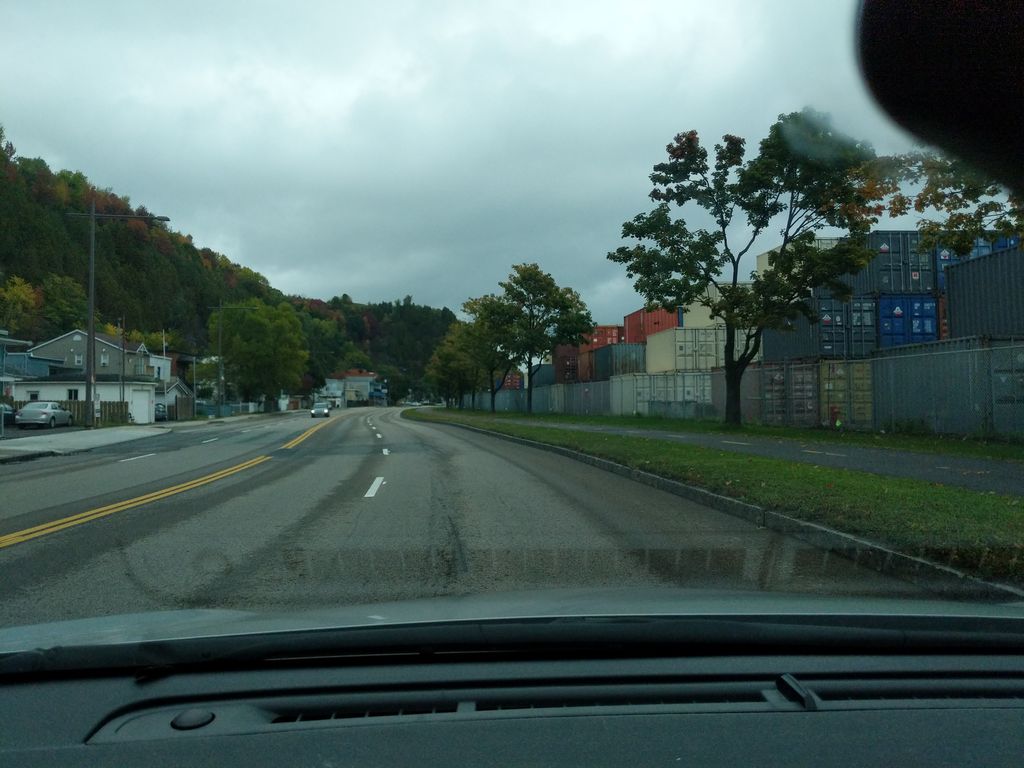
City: quebec_city